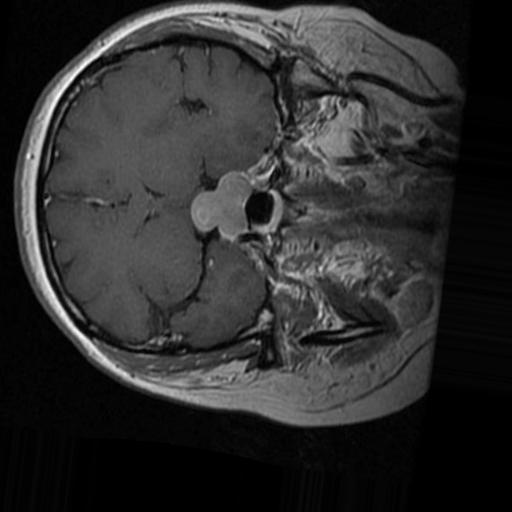
Label: brain_tumor